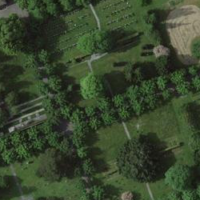
EUNIS habitat code: 53
Species observed at this site:
Fagus sylvatica